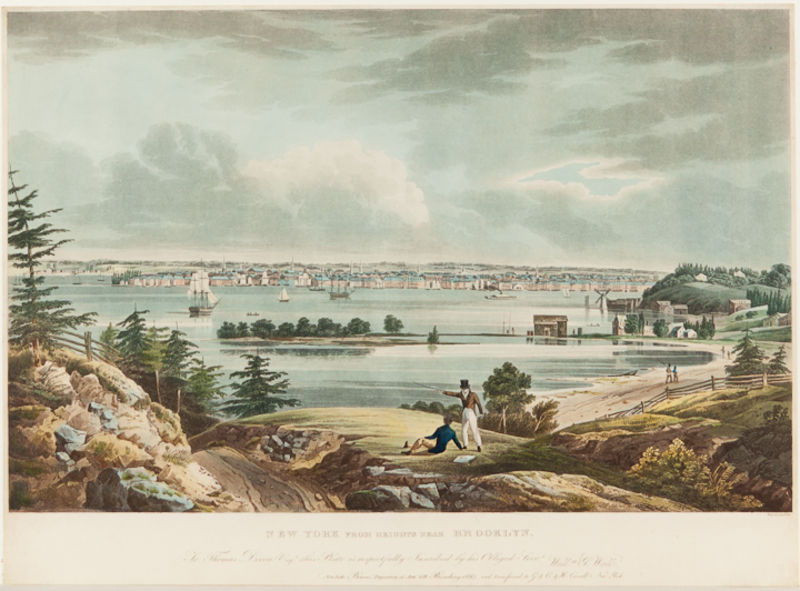
Titel: New York from Heights near Brooklyn
Künstler: John Hill
Standort: Amherst (Massachusetts, USA)
Institution: Mead Art Museum, Amherst College
Schlagwörter: blue, hat, men, people, white, green, sitting, two, brown, perspective, cloud, clouds, man, rocks, sky, stone, tree, boat, hill, lake, landscape, mountain, ocean, sea, ship, shore, water, horizon, houses, trees, river, road, walking, beach, boats, sail, sailors, wind, children, fence, city, pants, harbor, mill, fish, ships, bay, windmill, pointing, land, port, sailing, sails, father, son, point, picnic, dock, two men, tress, evergreen, outlook, sir, inlet, surveyors, yaught, yaut